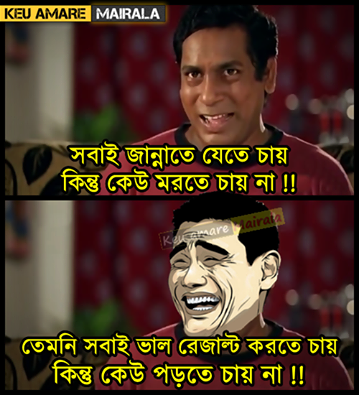
Caption: সবাই জান্নাতে যেতে চায় কিন্ত কেউ মরতে চায় না!!  তেমনি সবাই ভাল রেজাল্ট করতে চায় কিন্ত কেউ পড়তে চায় না!!
Label: non-hate